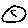
Label: circle